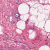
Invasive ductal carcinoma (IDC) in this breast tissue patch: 0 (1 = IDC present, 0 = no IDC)